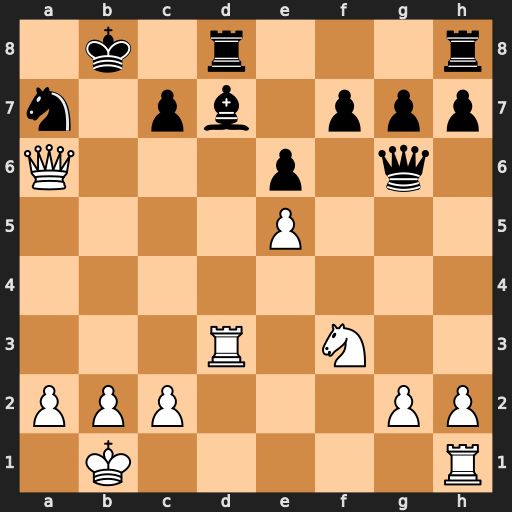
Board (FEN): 1k1r3r/n1pb1ppp/Q3p1q1/4P3/8/3R1N2/PPP3PP/1K5R
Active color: w
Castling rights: -
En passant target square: -
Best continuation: Ra3 Qe4 Qxa7+